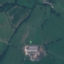
Land use / land cover class: Pasture